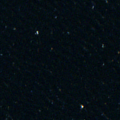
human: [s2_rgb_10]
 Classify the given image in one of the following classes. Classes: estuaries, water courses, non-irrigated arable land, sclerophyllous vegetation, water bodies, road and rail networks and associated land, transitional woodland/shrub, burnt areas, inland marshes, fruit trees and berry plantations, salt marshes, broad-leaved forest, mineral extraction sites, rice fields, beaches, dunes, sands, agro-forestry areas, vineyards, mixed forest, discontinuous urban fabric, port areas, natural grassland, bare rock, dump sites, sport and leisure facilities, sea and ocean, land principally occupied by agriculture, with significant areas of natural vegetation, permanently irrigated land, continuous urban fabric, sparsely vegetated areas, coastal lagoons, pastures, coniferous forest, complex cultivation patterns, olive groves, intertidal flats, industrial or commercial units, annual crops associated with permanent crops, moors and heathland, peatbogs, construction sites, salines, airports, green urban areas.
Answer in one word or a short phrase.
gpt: sea and ocean